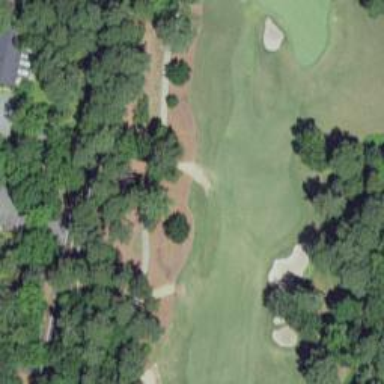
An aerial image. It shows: Golf cartpath that is also road path.